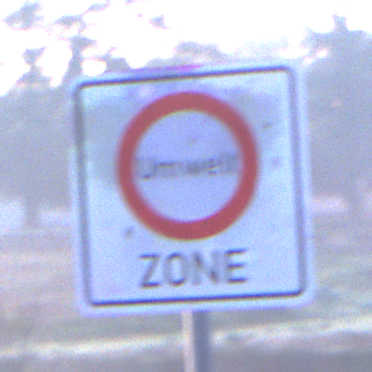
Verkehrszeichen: BeginnUmweltzone
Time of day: SunriseSunset
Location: Outdoor (Nature)
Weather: Clear
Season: NotSpecified
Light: Natural